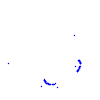
Particle: proton